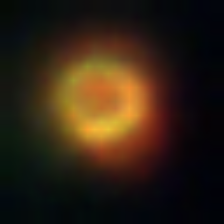
Taxon: NanoPlankton
Group: Other